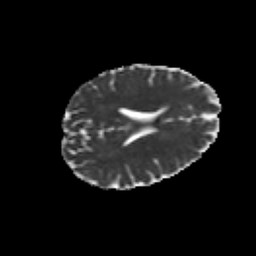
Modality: MD
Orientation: axial
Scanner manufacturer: siemens
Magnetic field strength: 3 T
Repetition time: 6.8 s
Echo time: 0.093 s